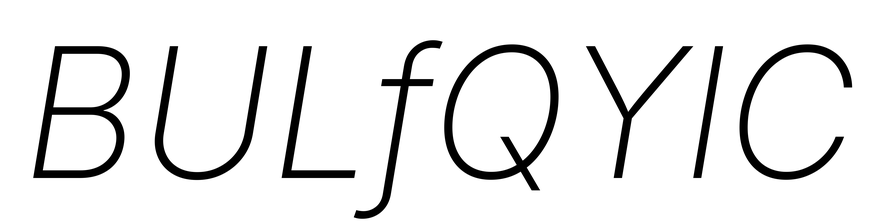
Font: Inter-Italic_ExtraLight_Italic